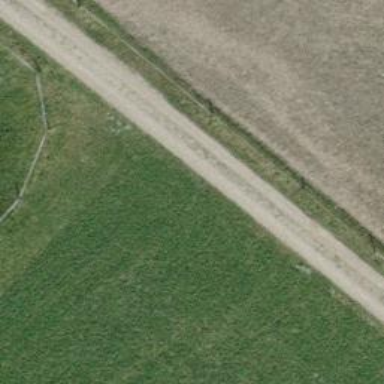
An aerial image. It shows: Compacted grade3 track.